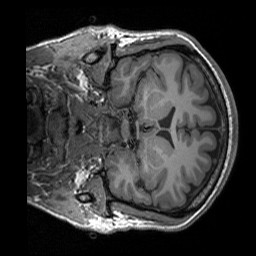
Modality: T1w
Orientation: coronal
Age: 23
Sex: female
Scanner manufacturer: siemens
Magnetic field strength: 3 T
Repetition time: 1.9 s
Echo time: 0.00252 s